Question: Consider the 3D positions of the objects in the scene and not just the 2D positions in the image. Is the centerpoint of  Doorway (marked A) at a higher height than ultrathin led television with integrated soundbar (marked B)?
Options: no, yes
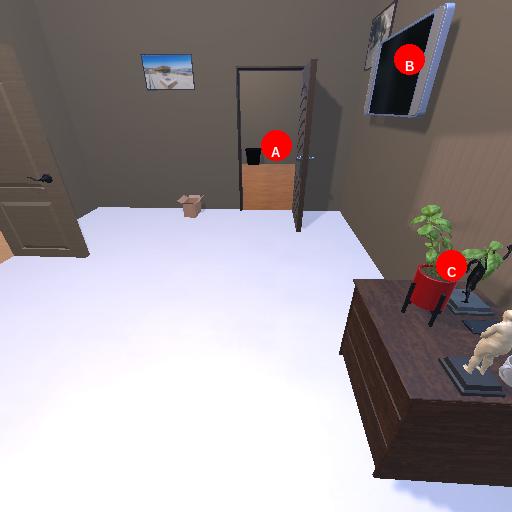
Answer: no